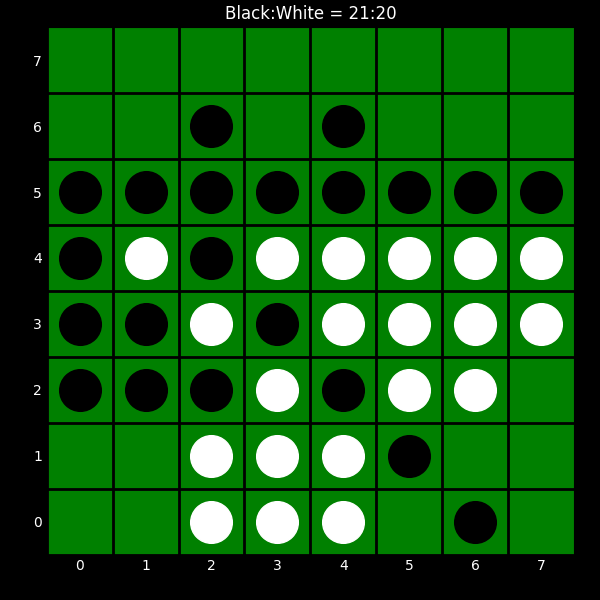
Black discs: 21
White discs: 20